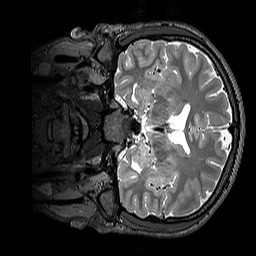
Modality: T2w
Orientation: coronal
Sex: male
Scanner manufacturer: siemens
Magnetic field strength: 3 T
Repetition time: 3.2 s
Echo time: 0.409 s